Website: macys
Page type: billing-address
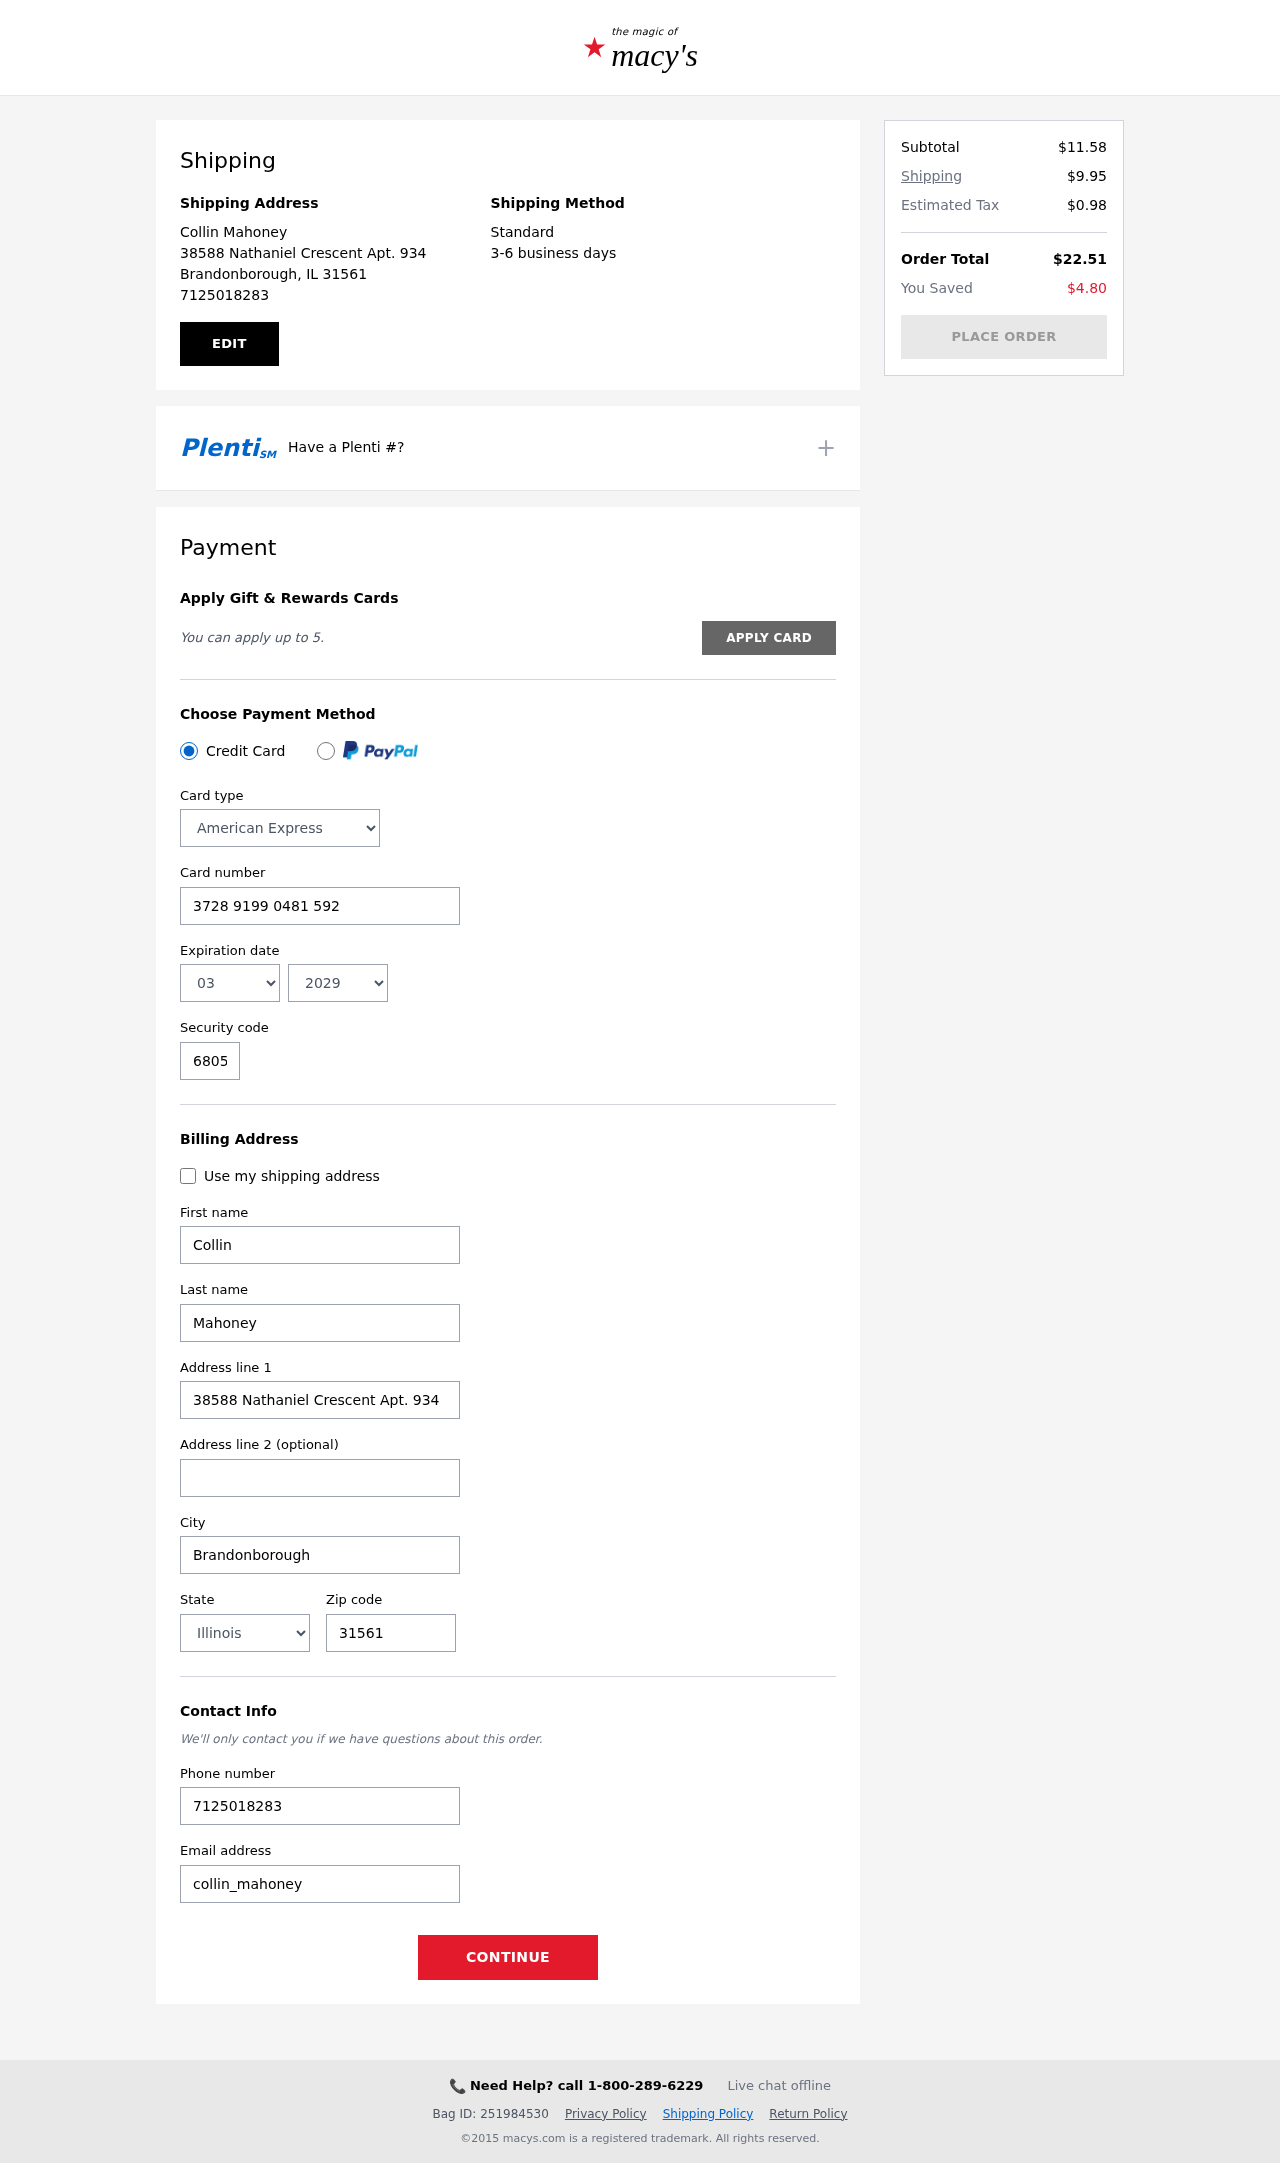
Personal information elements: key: PII_CARD_CVV
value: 6805
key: PII_CARD_EXPIRY_MONTH
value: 03
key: PII_CARD_EXPIRY_YEAR
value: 29
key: PII_CARD_NUMBER
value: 3728 9199 0481 592
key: PII_CARD_TYPE
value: American Express
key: PII_CITY
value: Brandonborough
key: PII_CITY_STATE_ZIP
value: Brandonborough, IL 31561
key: PII_EMAIL
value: collin_mahoney@hotmail.com
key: PII_FIRSTNAME
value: Collin
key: PII_FULLNAME
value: Collin Mahoney
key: PII_LASTNAME
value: Mahoney
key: PII_PHONE
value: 7125018283
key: PII_POSTCODE
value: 31561
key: PII_STATE
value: Illinois
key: PII_STREET
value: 38588 Nathaniel Crescent Apt. 934
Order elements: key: ORDER_SUBTOTAL
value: $11.58
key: ORDER_SHIPPING_COST
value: $9.95
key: ORDER_TAX
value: $0.98
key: ORDER_TOTAL
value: $22.51
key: ORDER_SAVINGS
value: $4.80